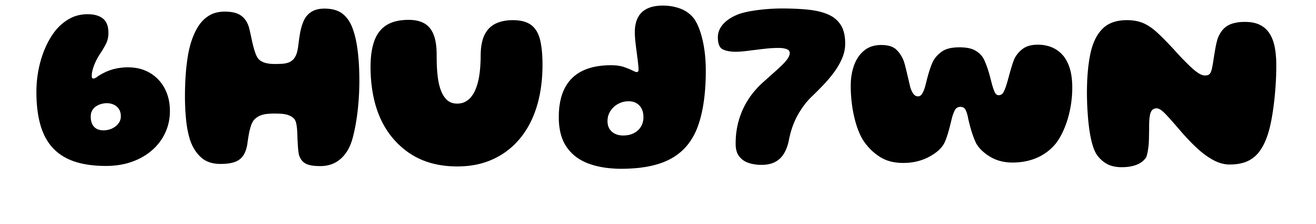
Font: Gluten_ExtraBold